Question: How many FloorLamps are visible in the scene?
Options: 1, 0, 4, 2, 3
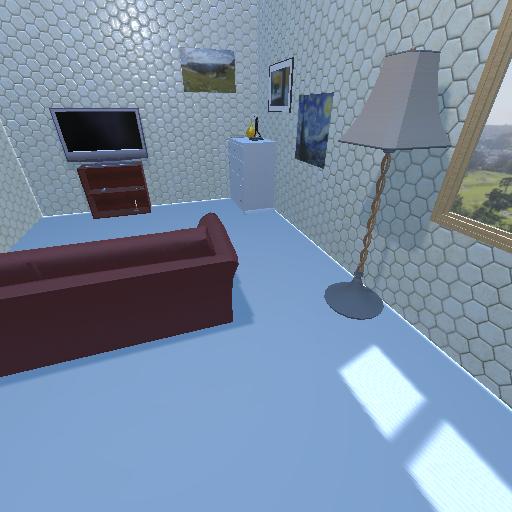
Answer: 1